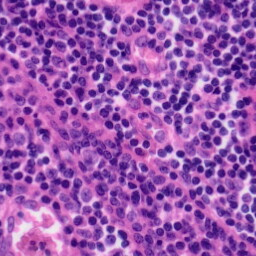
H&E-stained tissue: Tonsil